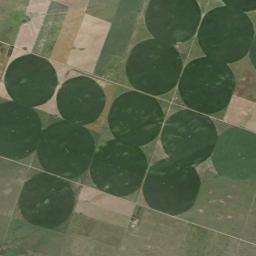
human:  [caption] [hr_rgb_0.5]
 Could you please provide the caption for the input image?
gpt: Dozens of neatly arranged circular farmlands with dark green and light green, .

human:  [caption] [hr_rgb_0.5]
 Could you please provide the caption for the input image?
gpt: Several dark green circular farmlands are surrounded by some rectangular farmlands .

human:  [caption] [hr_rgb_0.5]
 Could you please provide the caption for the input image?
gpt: There are many deep green circle farmland .

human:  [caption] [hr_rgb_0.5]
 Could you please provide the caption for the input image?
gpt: There are round fields on the right .

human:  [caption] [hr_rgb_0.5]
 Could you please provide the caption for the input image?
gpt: There are many green circular farmlands of the same size distributed neatly .